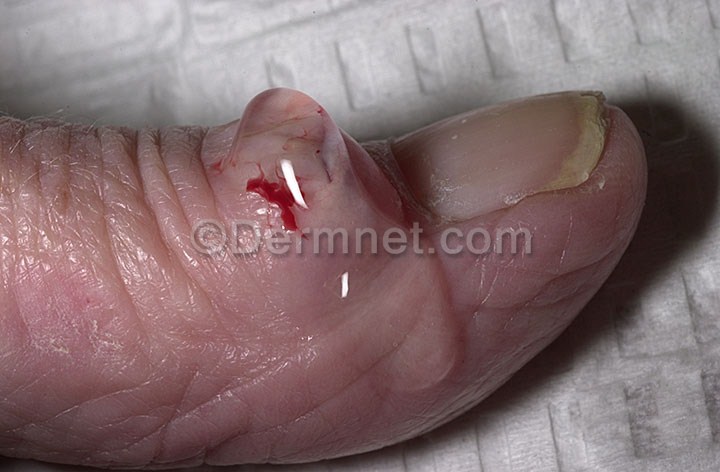
Disease: Nail Fungus and other Nail Disease